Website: macys
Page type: customer-info-address
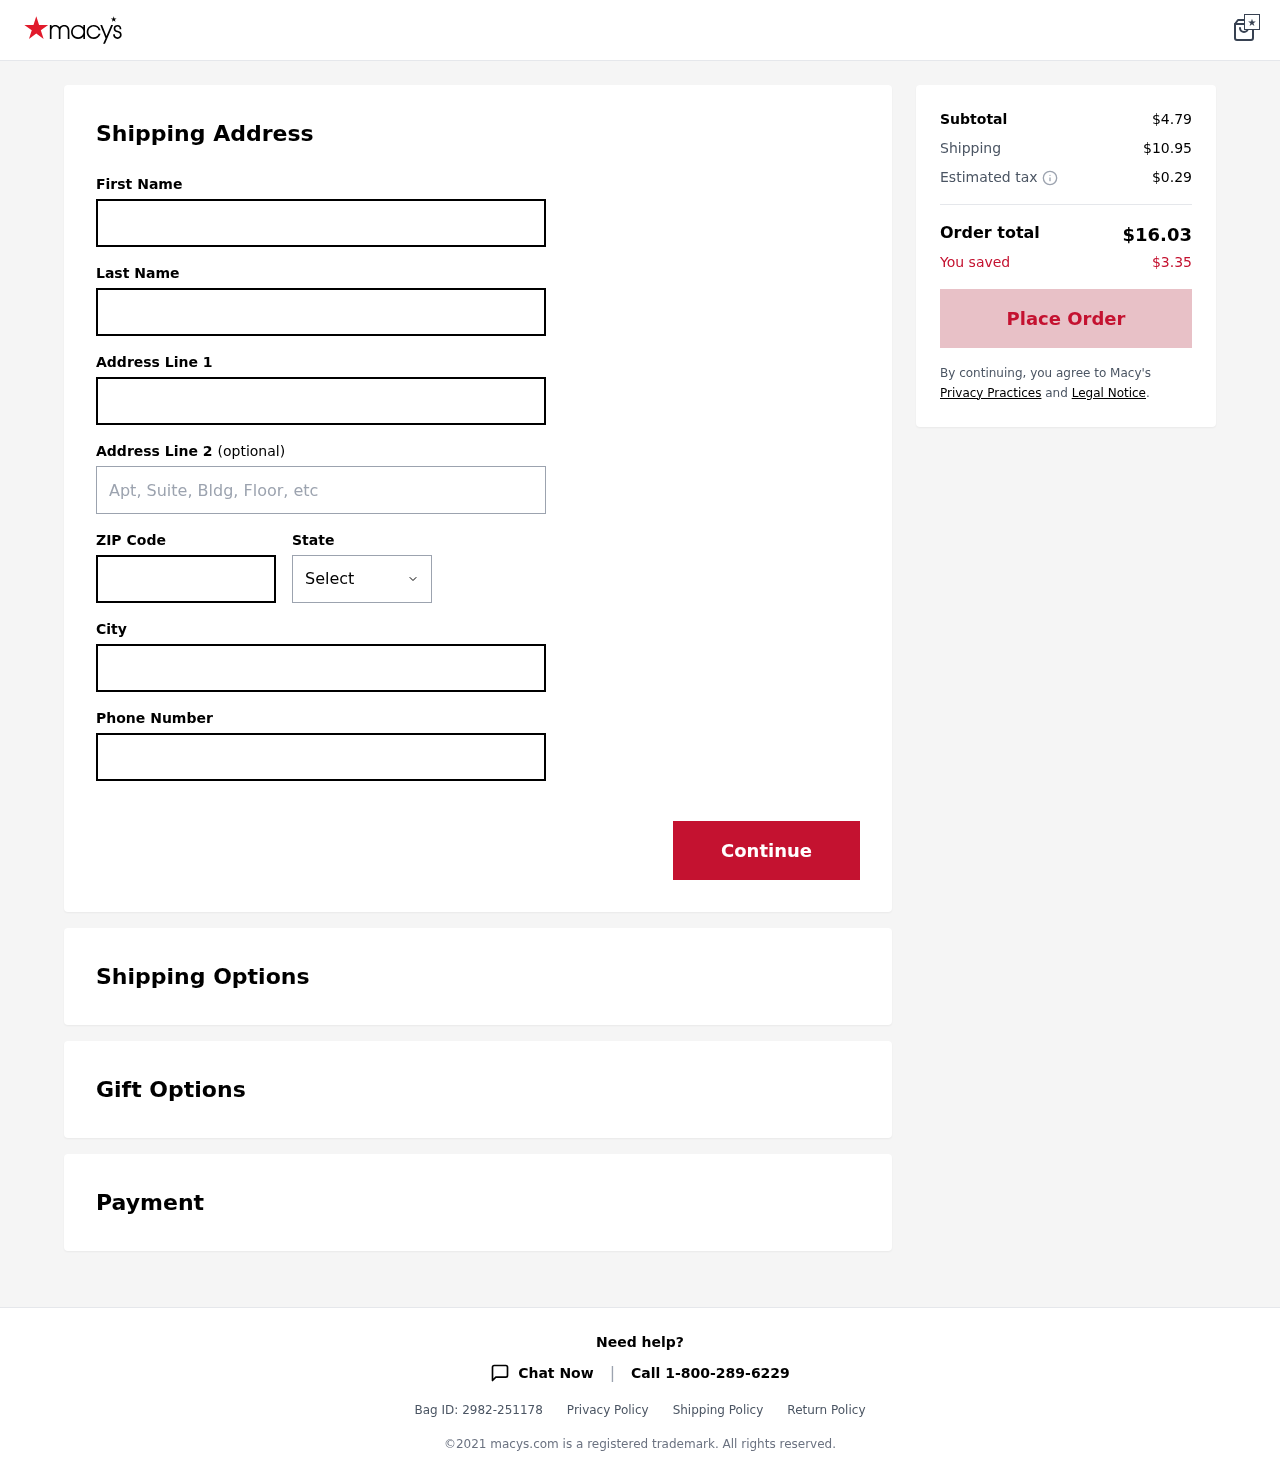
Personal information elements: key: PII_CITY
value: Johnstad
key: PII_FIRSTNAME
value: Taylor
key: PII_LASTNAME
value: Malone
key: PII_PHONE
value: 7674779201
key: PII_POSTCODE
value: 90945
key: PII_STATE
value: Nebraska
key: PII_STREET
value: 159 Mark Lane
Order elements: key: ORDER_SUBTOTAL
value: $4.79
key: ORDER_SHIPPING_COST
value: $10.95
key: ORDER_TAX
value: $0.29
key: ORDER_TOTAL
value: $16.03
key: ORDER_SAVINGS
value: $3.35